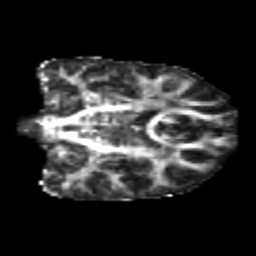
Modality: FA
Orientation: coronal
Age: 22
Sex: female
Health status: healthy
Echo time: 0.074 s